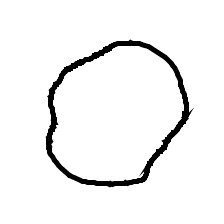
Shape: circle